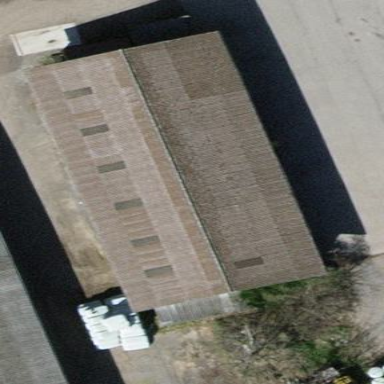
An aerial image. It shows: Gabled roof on farm auxiliary building.